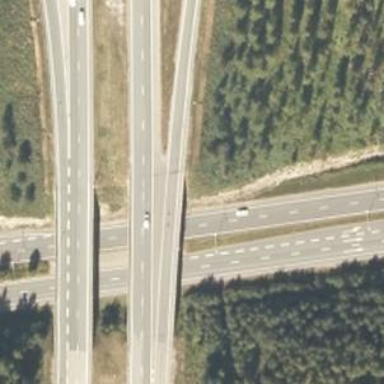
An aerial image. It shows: Bridge over motorway.